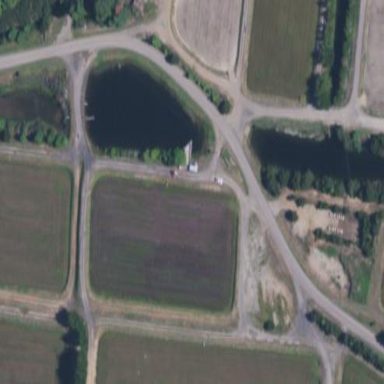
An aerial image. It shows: Farmland where cranberries are grown.